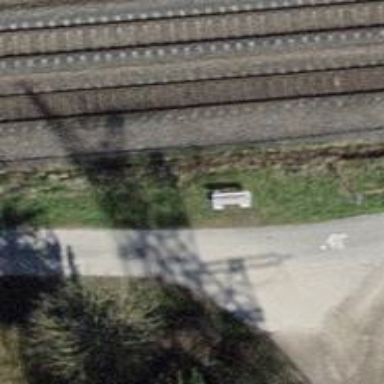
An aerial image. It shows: Brown bench in the vicinity.